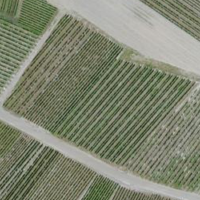
EUNIS habitat code: 40
Species observed at this site:
Prunus avium